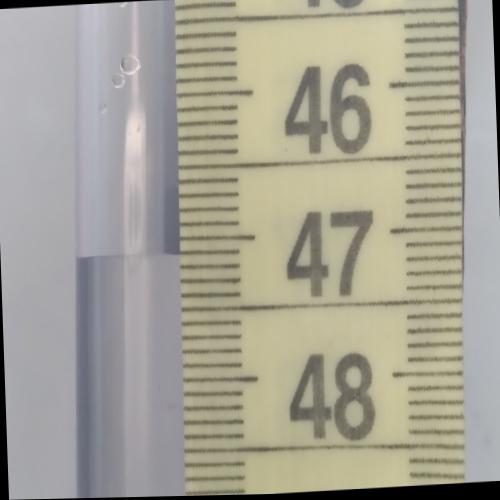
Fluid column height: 47.1 cm